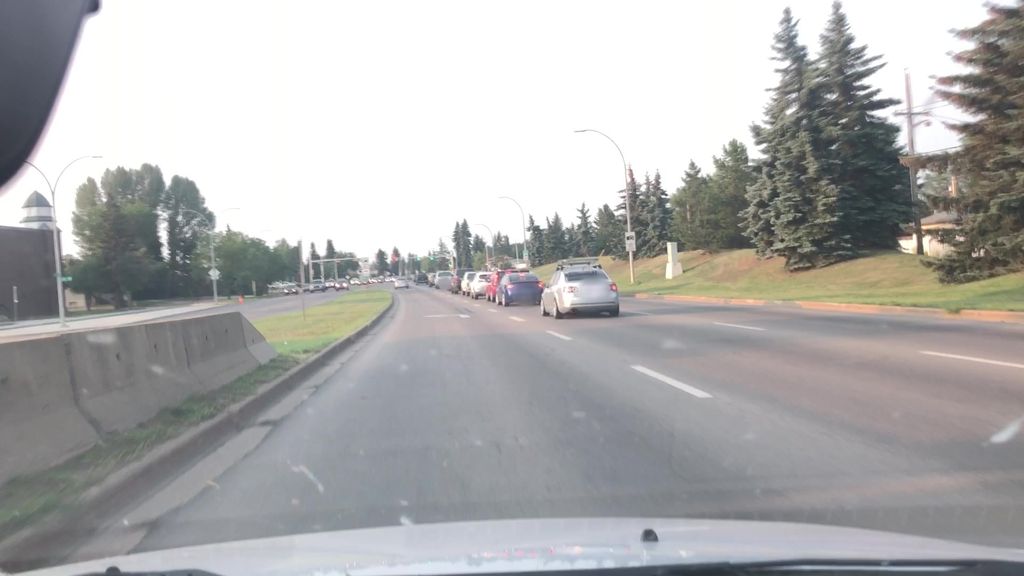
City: edmonton